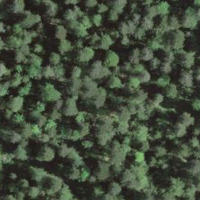
EUNIS habitat code: 43
Species observed at this site:
Neottia nidus-avis